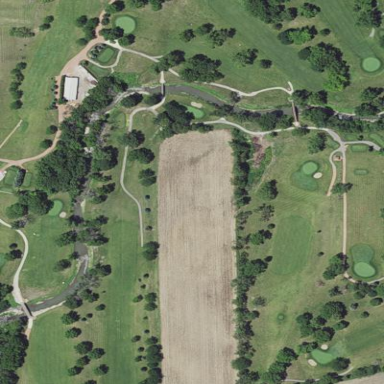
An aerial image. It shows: Water hazard on golf course.